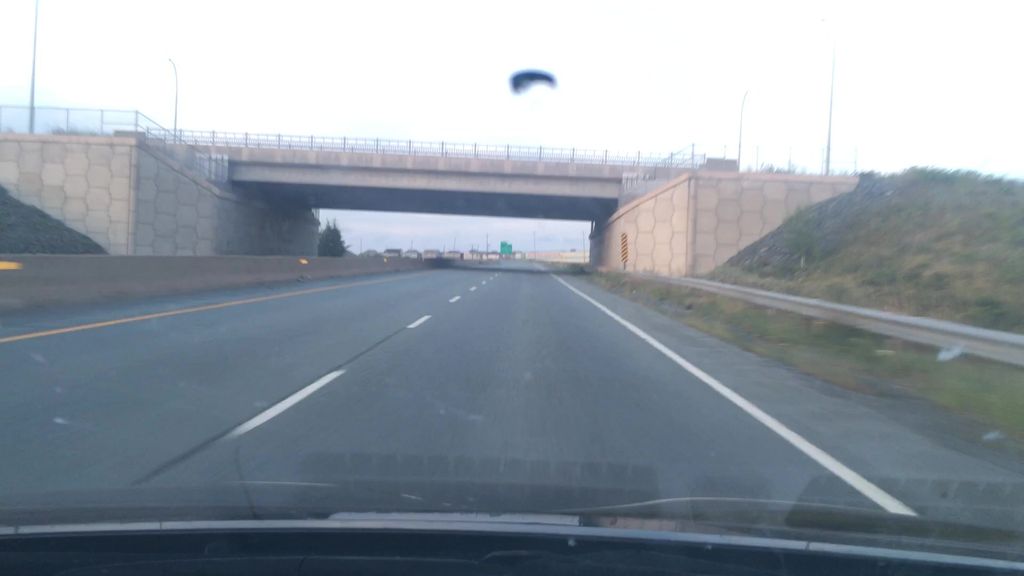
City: halifax